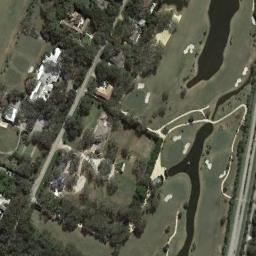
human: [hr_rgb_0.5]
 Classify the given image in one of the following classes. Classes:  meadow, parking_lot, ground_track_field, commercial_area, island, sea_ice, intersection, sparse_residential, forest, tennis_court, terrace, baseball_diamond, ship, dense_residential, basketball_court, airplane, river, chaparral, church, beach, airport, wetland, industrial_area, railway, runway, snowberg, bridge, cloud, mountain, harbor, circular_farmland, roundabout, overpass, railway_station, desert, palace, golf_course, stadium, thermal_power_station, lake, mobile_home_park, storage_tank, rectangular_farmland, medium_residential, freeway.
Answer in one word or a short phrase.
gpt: golf_course